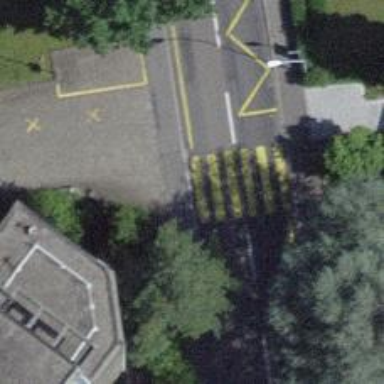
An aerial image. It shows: Kerb barrier.